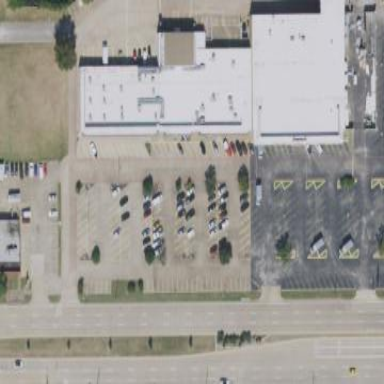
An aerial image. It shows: Retail area.